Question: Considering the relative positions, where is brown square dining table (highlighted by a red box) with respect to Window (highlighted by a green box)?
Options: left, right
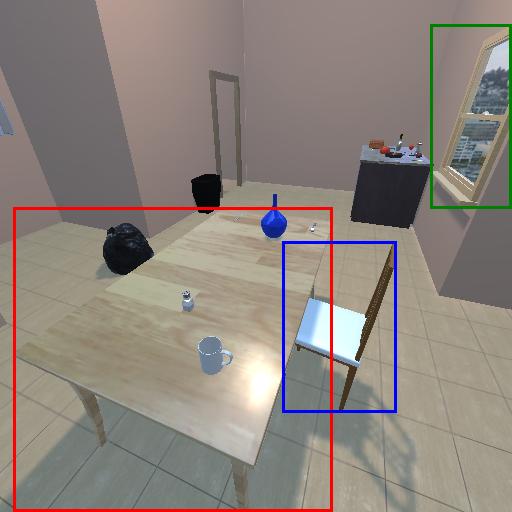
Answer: left